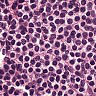
Metastatic tissue present: no